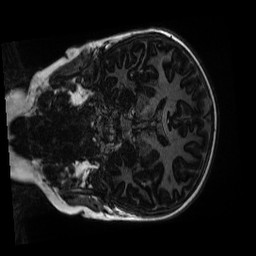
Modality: MP2RAGE
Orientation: coronal
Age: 8
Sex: male
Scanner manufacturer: siemens
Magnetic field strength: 3 T
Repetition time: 4 s
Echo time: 0.00303 s